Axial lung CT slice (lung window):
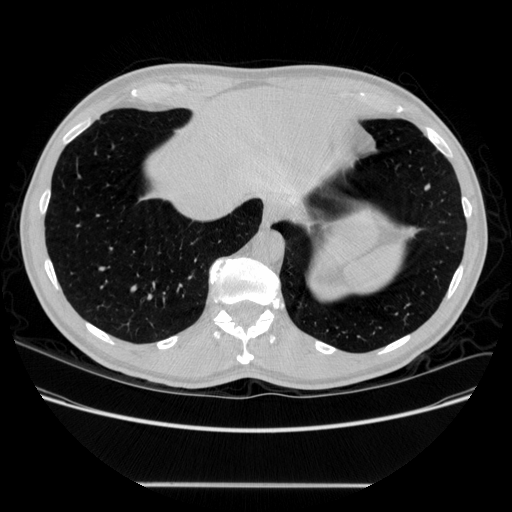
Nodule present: yes
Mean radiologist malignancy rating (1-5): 2